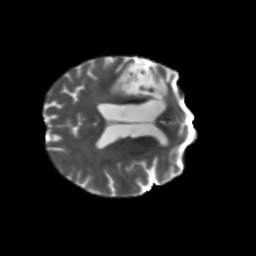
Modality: T2w
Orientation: axial
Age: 64
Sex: female
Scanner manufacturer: siemens
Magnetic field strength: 3 T
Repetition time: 5.47 s
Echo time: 0.0854 s